Question: Say I have conducted an experiment where I've left a python program running for some long time and in that time I've taken several measurements of some quantity against time. Each measurement is separated by some value between 1 and 3 seconds with the time step used much smaller than that... say 0.01s. An example of such an even if you just take the y axis might look like:
'[...0,1,-1,4,1,0,0,2,3,1,0,-1,2,3,5,7,8,17,21,8,3,1,0,0,-2,-17,-20,-10,-3,3,1,0,-2,-1,1,0,0,1,-1,0,0,2,0...]'
Here we have some period of inactivity followed by a sharp rise, fall, a brief pause around 0, drop sharply, rise sharply and settle again around 0. The dots indicate that this is part of a long stream of data extending in both directions. There will be many of these events over the whole dataset with varying lengths separated by low magnitude regions.
I wish to essentially form an array of 'n' 'array's ('tuple's?) with varying lengths capturing just the events so I can analyse them separately later. I can't separate purely by an 'np.absolute()' type threshold because there are occasional small regions of near zero values within a given event such as in the above example. In addition to this there may be occasional blips in between measurements with large magnitudes but short duration.
The sample above would ideally end up as with a couple of elements or so from the flat region either side or so.
'[0,-1,2,3,5,7,8,17,21,8,3,1,0,0,-2,-17,-20,-10,-3,3,1,0,-2,-1]'
I'm thinking something like:
Input:
'[0,1,0,0,-1,4,8,22,16,7,2,1,0,-1,-17,-20,-6,-1,0,1,0,2,1,0,8,-7,-1,0,0,1,0,1,-1,-17,-22,-40,16,1,3,14,17,19,8,2,0,1,3,2,3,1,0,0,-2,1,0,0,-1,22,4,0,-1,0]'
Split based on some number of consecutive values below a magnitude of 2.
'[[-1,4,8,22,16,7,2,1,0,-1,-17,-20,-6,-1],[8,-7,-1,0],[-1,-17,-22,-40,16,1,3,14,17,19,8,2,0],[1,22,4,]]'
Like in this graph:

If sub arrays length is less than say 10 then remove:
'[[-1,4,8,22,16,7,2,1,0,-1,-17,-20,-6,-1],[-1,-17,-22,-40,16,1,3,14,17,19,8,2,0]]'
Is this a good way to approach it? The first step is confusing me a little also. I need to preserve those small low magnitude regions within an event also.
Re-edited! I'm going to be comparing two signals each measured as a function of time so they will be zipped together in a list of tuples.
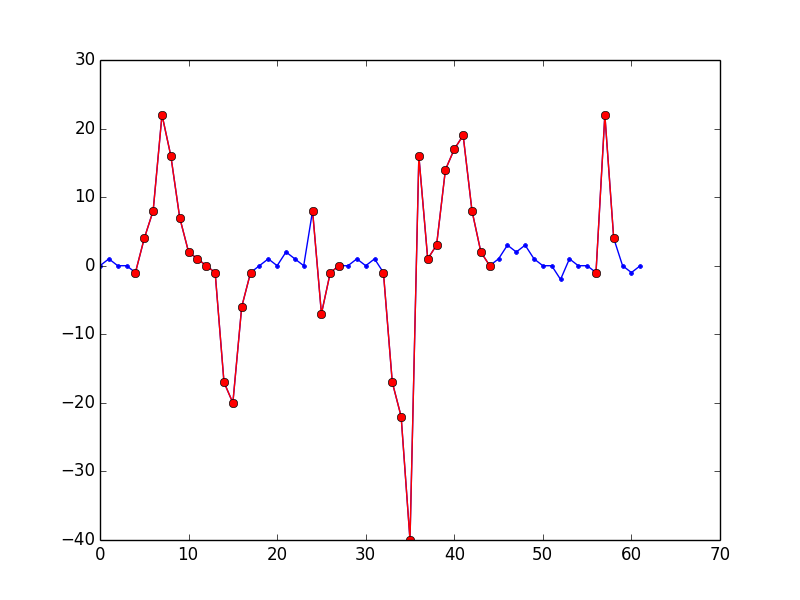
Answer: Here is my two cents, based on exponential smoothing.
'''
import itertools
A=np.array([0,1,0,0,-1,4,8,22,16,7,2,1,0,-1,-17,-20,-6,-1,0,1,0,2,1,0,8,-7,-1,0,0,1,0,1,-1,-17,-22,-40,16,1,3,14,17,19,8,2,0,1,3,2,3,1,0,0,-2,1,0,0,-1,22,4,0,-1,0])
B=np.hstack(([0,0],A,[0,0]))
B=np.asanyarray(zip(*[B[i:] for i in range(5)]))
C=(B*[0.25,0.5,1,0.5,0.25]).mean(axis=1) #C is the 5-element sliding windows exponentially smoothed signal
D=[]
for item in itertools.groupby(enumerate(C), lambda x: abs(x[1])>1.5):
if item[0]:
D.append(list(item[1])) #Get the indices where the signal are of magnitude >2. Change 1.5 to control the behavior.
E=[D[0]]
for item in D[1:]:
if (item[0][0]-E[-1][-1][0]) <5: #Merge interesting regions if they are 5 or less indices apart. Change 5 to control the behavior.
E[-1]=E[-1]+item
else:
E.append(item)
print [(item[0][0], item[-1][0]) for item in E]
[A[item[0][0]: item[-1][0]] for item in E if (item[-1][0]-item[0][0])>9] #Filter out the interesting regions <10 in length.
'''